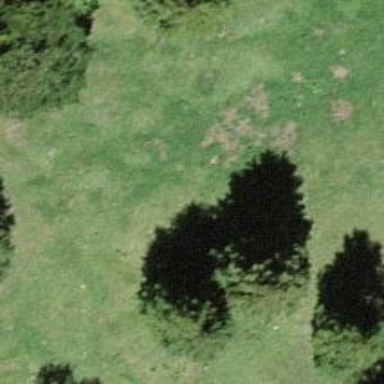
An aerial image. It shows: Needle-leaved tree in nature.